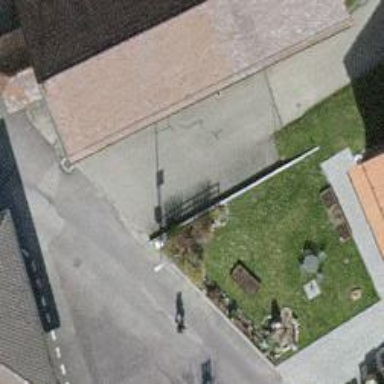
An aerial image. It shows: Post box.